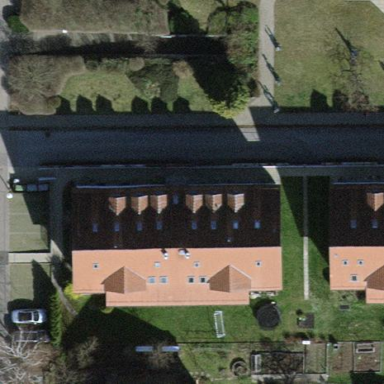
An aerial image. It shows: Building with tiled roof.